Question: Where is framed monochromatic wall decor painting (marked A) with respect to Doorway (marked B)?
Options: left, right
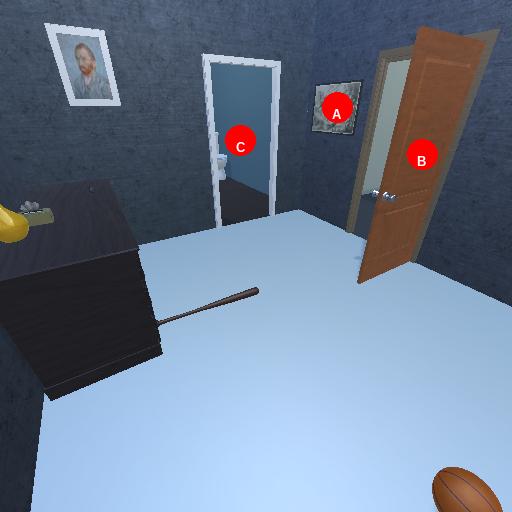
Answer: left